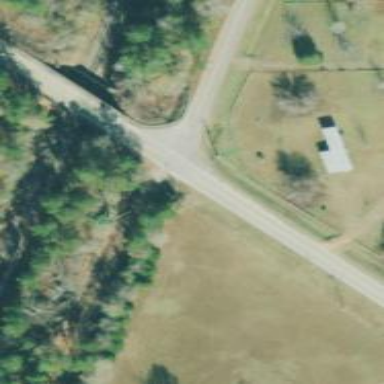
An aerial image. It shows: Tertiary road.